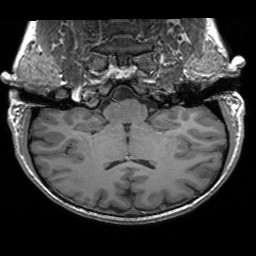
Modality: T1w
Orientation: sagittal
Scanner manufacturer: siemens
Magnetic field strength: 3 T